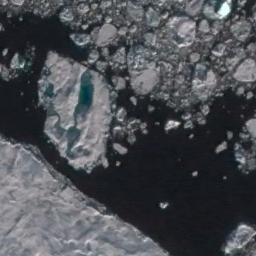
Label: sea_ice